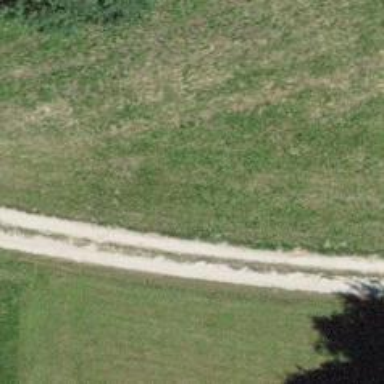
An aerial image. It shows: Track with fine gravel surface. The track has grade2 tracktype.